Interaction volume radius: 10 \u00c5
Interaction volume height: 10 \u00c5
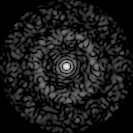
Disorder parameter: 0.8781